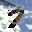
Label: 7